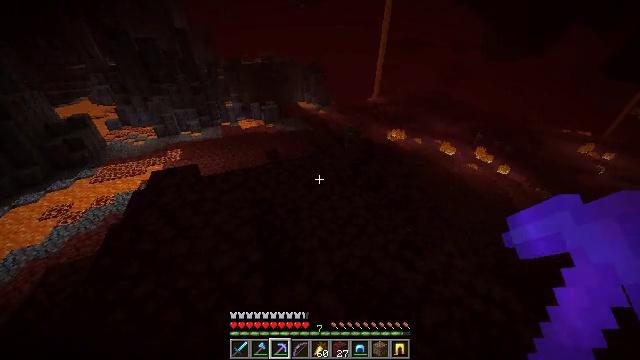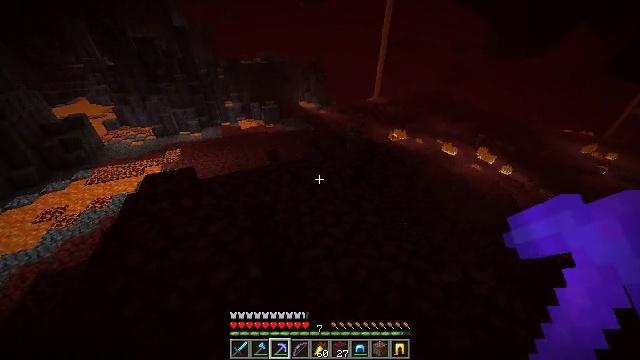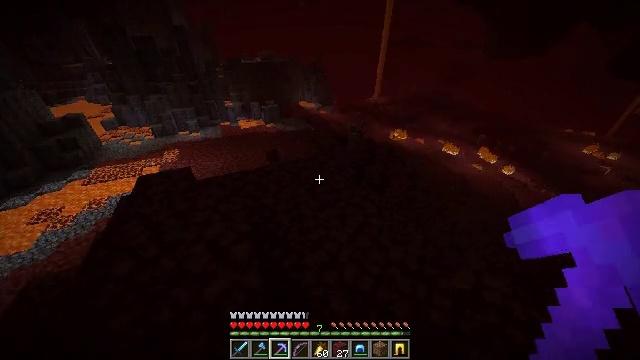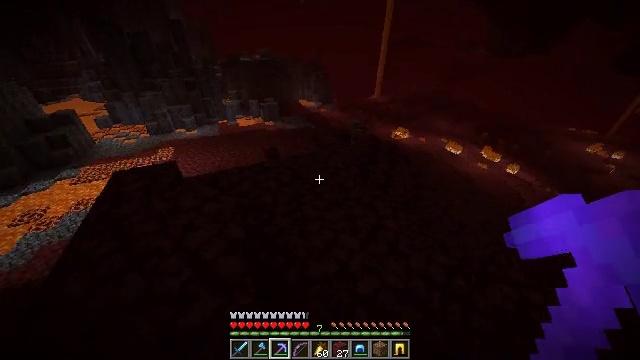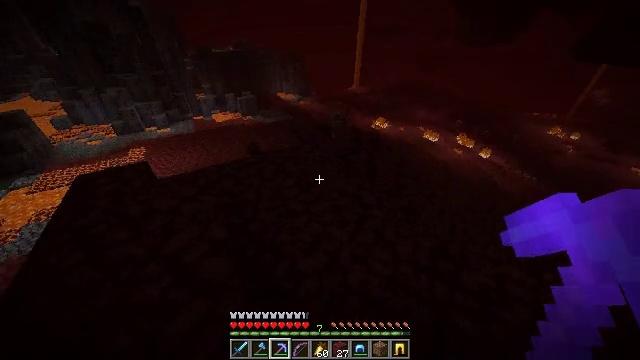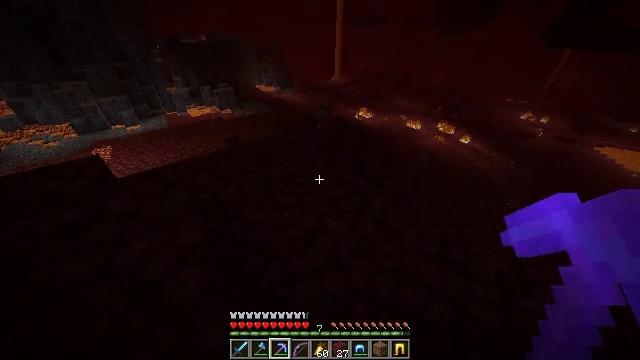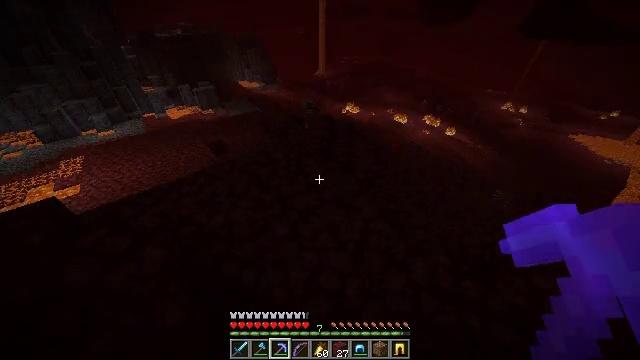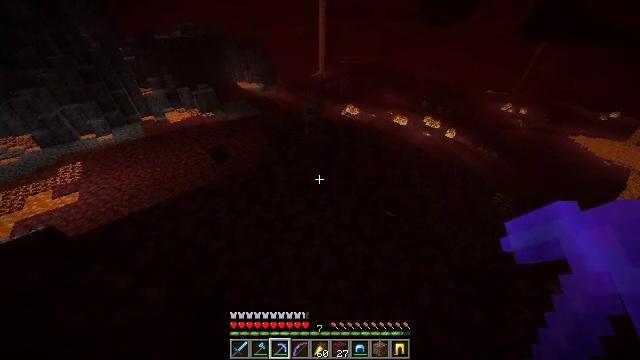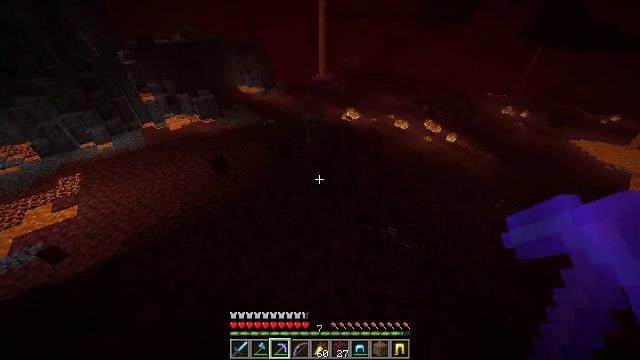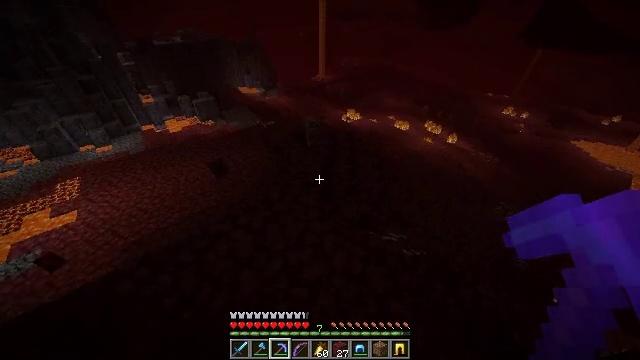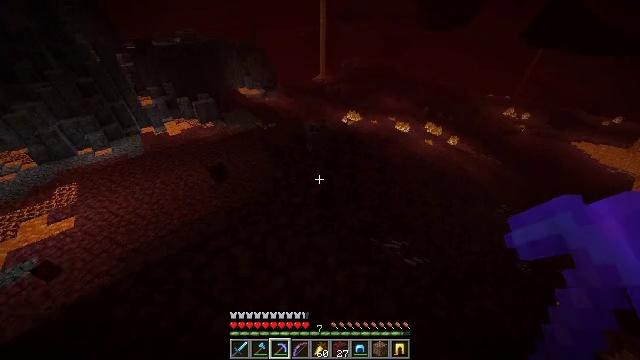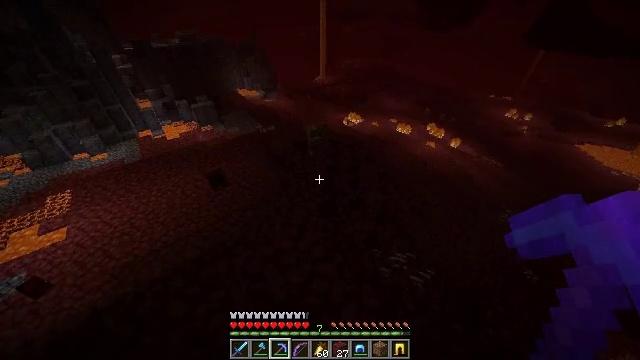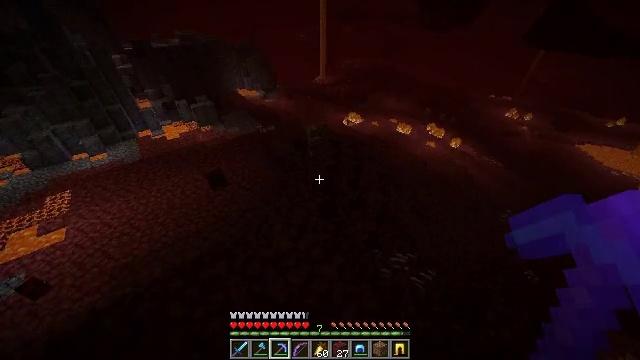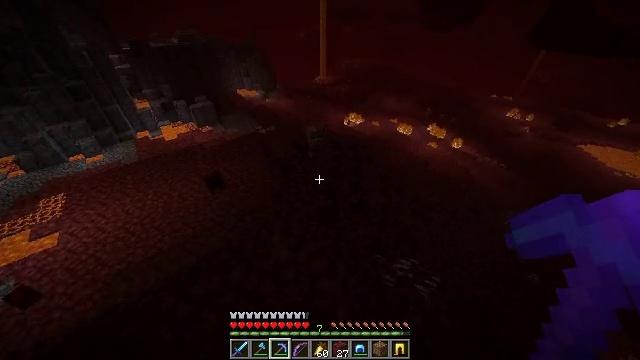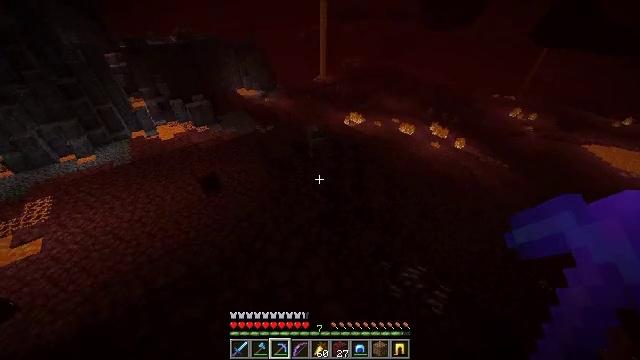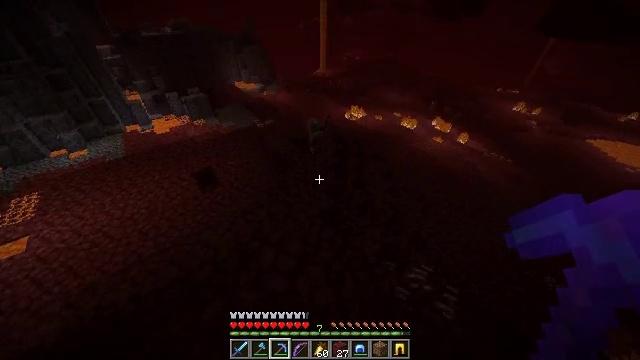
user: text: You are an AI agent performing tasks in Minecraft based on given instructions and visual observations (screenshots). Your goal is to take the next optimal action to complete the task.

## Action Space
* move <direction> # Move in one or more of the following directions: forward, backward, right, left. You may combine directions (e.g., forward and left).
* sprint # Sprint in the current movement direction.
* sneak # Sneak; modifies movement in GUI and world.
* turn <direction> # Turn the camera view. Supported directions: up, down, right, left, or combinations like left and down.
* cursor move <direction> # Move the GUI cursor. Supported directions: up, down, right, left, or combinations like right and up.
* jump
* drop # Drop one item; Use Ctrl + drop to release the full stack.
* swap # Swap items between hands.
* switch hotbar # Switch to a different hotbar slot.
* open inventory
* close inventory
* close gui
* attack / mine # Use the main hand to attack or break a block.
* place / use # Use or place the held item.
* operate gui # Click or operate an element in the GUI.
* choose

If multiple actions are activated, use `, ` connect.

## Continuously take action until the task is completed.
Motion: motion action
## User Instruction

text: Hunt the magma cube.
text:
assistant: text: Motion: move forward, sprint, jump
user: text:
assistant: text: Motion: move forward, sprint, jump
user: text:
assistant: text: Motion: move forward, sprint, jump
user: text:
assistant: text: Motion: move forward, sprint, turn right and down, jump
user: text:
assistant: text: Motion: move forward, sprint, turn right and down, jump
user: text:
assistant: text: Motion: move forward, sprint, turn right and down, jump
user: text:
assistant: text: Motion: move forward, sprint, jump
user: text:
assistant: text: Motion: move forward, sprint, jump
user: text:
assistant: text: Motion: move forward, sprint, jump
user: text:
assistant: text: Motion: move forward, sprint, jump
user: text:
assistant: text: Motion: move forward, sprint, jump
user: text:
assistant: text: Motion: move forward, sprint, jump
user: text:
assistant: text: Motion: move forward, sprint, jump
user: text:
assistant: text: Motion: move forward, sprint, jump
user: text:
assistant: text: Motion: move forward, sprint, turn down, jump
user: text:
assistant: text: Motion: move forward, sprint, jump
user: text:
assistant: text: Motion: move forward, sprint, jump
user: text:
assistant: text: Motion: move forward, sprint, jump
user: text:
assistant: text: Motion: move forward, sprint, turn down
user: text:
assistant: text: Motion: move forward, sprint, turn right and down
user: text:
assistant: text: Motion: move forward, sprint, turn right and down
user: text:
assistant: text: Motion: move forward, sprint, turn right
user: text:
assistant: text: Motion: move forward, sprint, turn right
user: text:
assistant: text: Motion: move forward, sprint, turn right and up
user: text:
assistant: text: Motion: move forward, sprint
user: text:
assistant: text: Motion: move forward, sprint
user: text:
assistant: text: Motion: move forward, sprint
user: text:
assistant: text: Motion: move forward, sprint, turn left and up
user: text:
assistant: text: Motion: move forward, sprint, turn left and up
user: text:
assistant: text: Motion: move forward, sprint, turn left and up